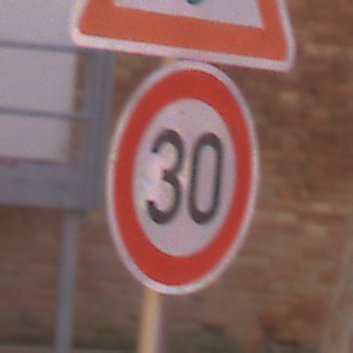
Verkehrszeichen: Geschwindigkeit30
Zusatzzeichen oben: Lichtzeichenanlage
Umgebung: Outdoor, Urban
Tageszeit: MorningAfternoon
Wetter: Clear
Licht: Natural
Jahreszeit: NotSpecified
Kontrast: MediumContrast